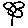
Label: flower